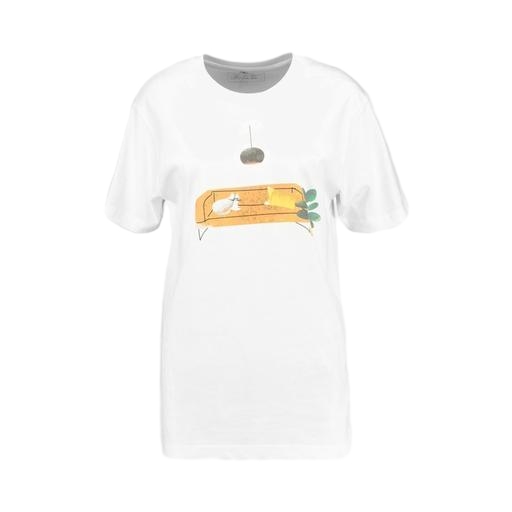
white cat graphic tee, only white love pizza t-shirt, white ping pong tee, white background